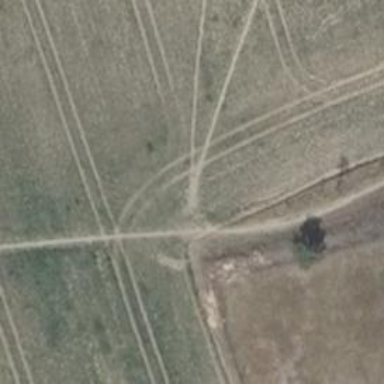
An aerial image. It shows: Ground path.